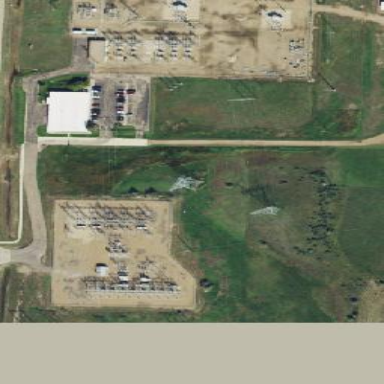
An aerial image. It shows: Industrial area used for power purposes.